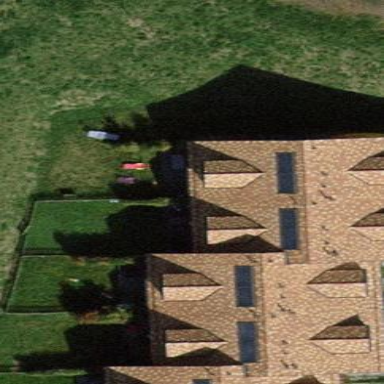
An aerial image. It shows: Semidetached house.